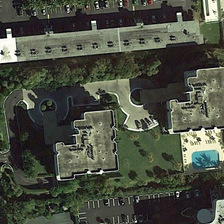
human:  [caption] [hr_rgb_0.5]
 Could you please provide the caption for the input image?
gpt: several buildings and many green trees are in a resort with a swimming pool and parking lots .

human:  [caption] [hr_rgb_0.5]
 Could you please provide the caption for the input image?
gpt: several buildings and many green trees are in a resort with a swimming pool and parking lots .

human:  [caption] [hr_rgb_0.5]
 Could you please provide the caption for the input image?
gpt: several buildings and many green trees are in a resort with a swimming pool and parking lots .

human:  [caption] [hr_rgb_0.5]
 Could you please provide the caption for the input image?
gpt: several buildings and many green trees are in a resort with a swimming pool and parking lots .

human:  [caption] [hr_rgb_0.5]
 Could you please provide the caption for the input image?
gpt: several buildings and many green trees are in a resort with a swimming pool and parking lots .